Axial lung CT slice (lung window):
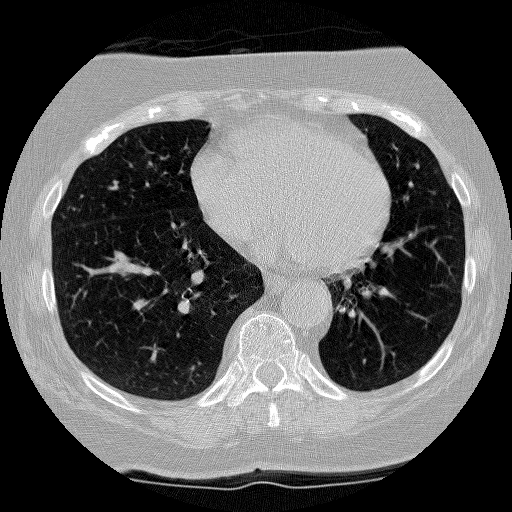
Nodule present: no